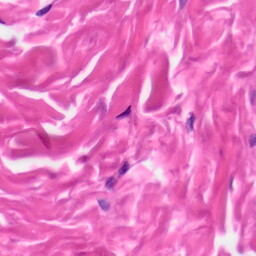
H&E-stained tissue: Skin